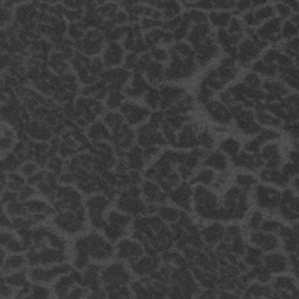
Label: frost